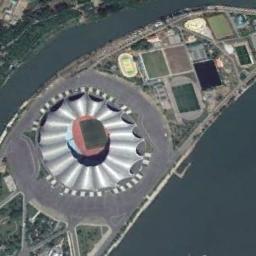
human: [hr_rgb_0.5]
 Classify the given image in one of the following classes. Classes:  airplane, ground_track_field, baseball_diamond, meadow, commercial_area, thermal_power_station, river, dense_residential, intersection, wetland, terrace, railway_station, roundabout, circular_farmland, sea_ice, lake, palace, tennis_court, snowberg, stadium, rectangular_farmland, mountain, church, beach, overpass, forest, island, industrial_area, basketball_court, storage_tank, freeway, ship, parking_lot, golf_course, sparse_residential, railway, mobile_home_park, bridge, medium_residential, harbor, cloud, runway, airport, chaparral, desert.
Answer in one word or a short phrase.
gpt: stadium